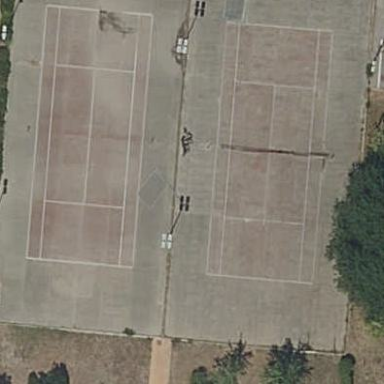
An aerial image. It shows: Tennis court on the leisure land pitch.